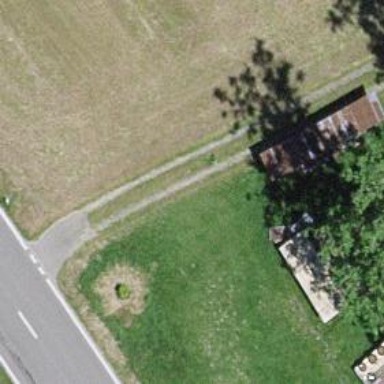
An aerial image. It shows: Grass track with grade5 tracktype.